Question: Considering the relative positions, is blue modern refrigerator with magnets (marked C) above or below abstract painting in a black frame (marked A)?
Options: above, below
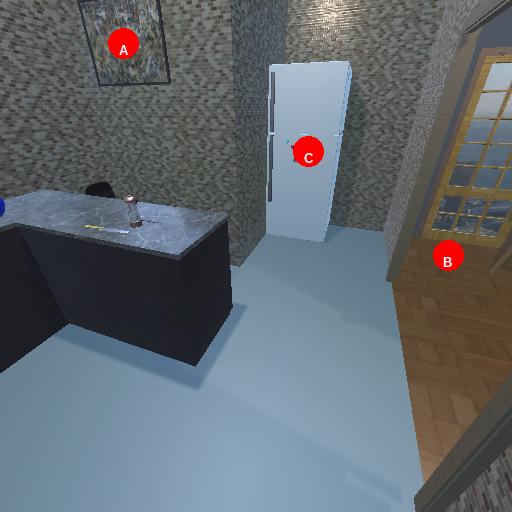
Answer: above